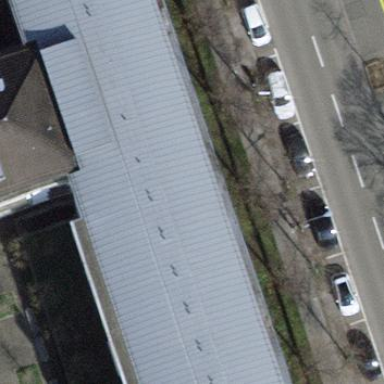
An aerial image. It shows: Gabled roof section of building.